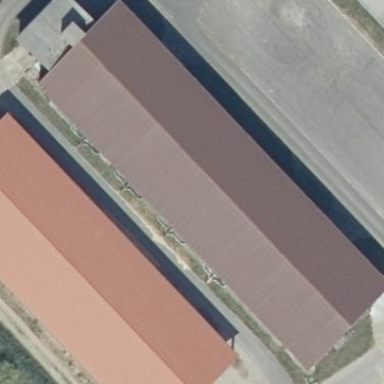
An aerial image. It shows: Gabled roof farm auxiliary building with the roof oriented along its length.